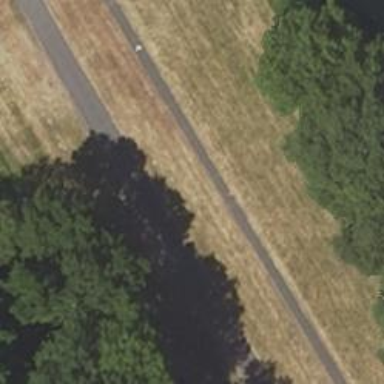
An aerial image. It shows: Asphalt track with grade1 tracktype.